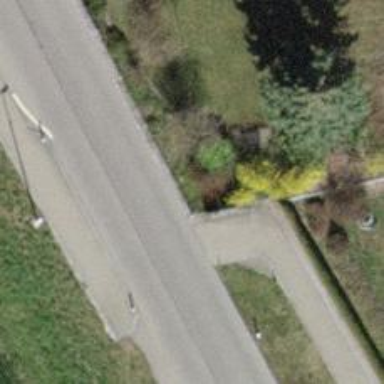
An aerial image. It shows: Hedge acting as barrier.